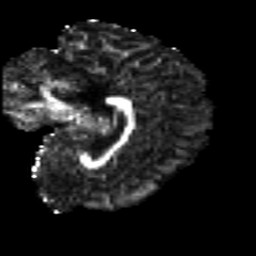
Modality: FA
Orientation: sagittal
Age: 32
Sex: female
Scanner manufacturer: siemens
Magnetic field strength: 3 T
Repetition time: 8.8 s
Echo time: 0.085 s